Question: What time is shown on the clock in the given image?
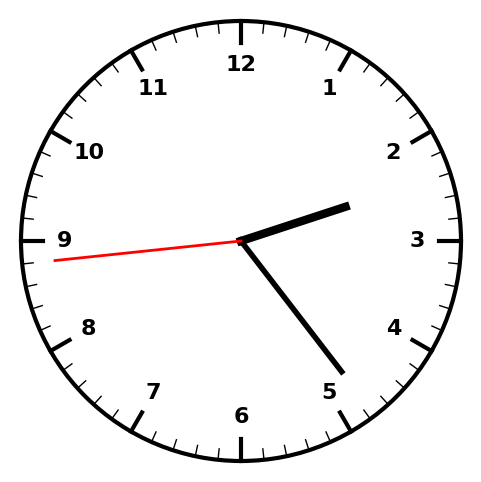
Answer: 02:23:44